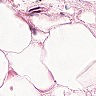
Metastatic tissue present: no